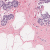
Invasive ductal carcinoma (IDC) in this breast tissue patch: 0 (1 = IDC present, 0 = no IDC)